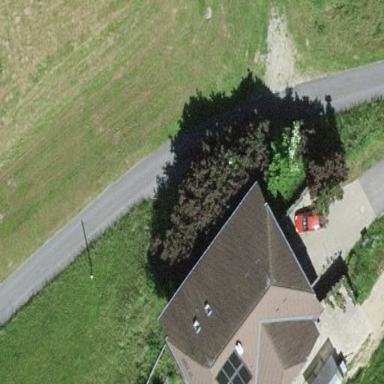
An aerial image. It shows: Farm building.